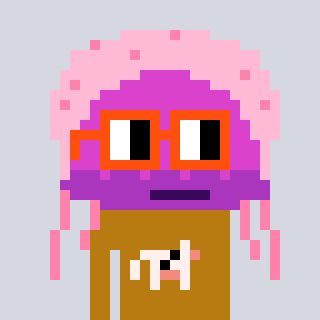
a pixel art character with square orange glasses, a jellyfish-shaped head and a gold-colored body on a cool background